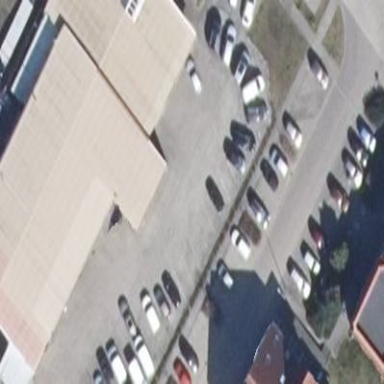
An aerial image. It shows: Retail building with car shop.